Interaction volume radius: 10 \u00c5
Interaction volume height: 40 \u00c5
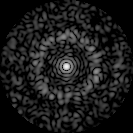
Disorder parameter: 0.8247